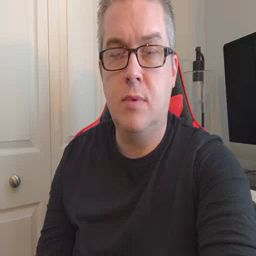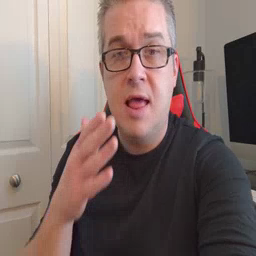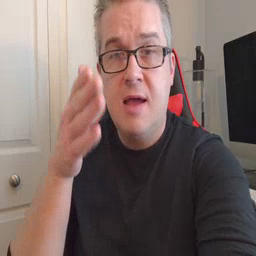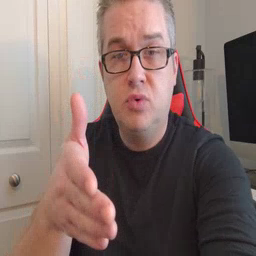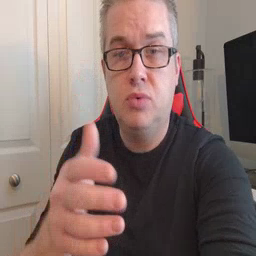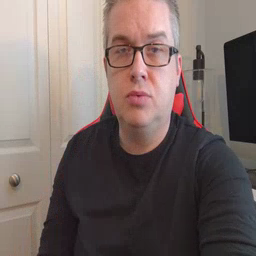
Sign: after